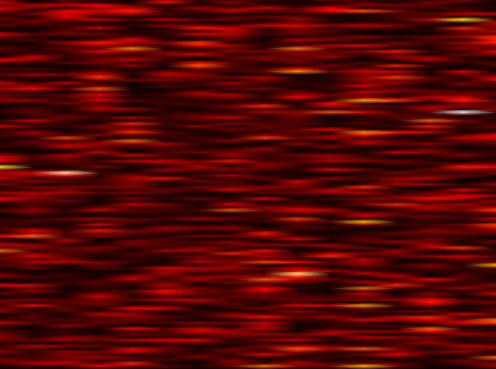
Label: UFMC